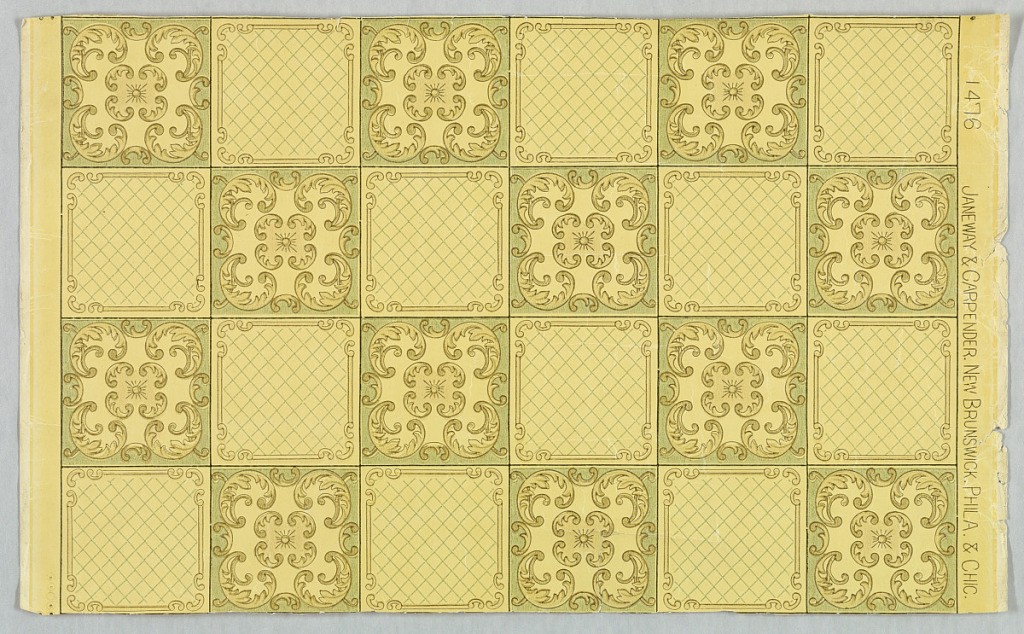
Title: Sidewall
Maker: Janeway & Carpender, New Brunswick, New Jersey, est. ca. 1872
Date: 1900
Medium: Machine-printed paper, varnished
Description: Sanitary paper; imitation tile or grid design in checkerboard -style. Stylized acanthus scroll pattern alternates with grid framework with scroll border. Surface is varnished. Printed in pale green and gray-yellow on pale yellow. Pattern number 1476.